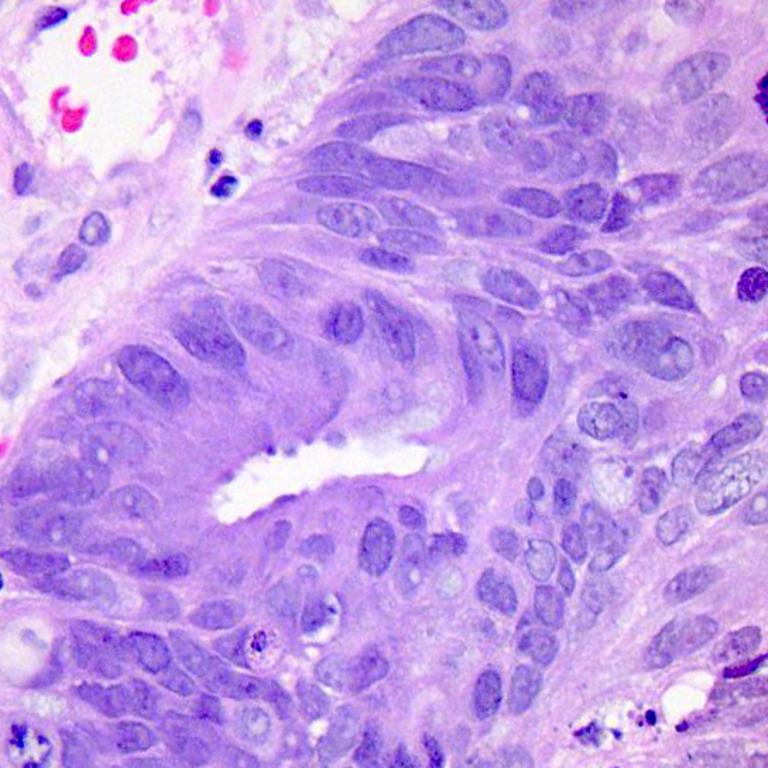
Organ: colon
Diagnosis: adenocarcinomas